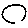
Label: circle